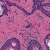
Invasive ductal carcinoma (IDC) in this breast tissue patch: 0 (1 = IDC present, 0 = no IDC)